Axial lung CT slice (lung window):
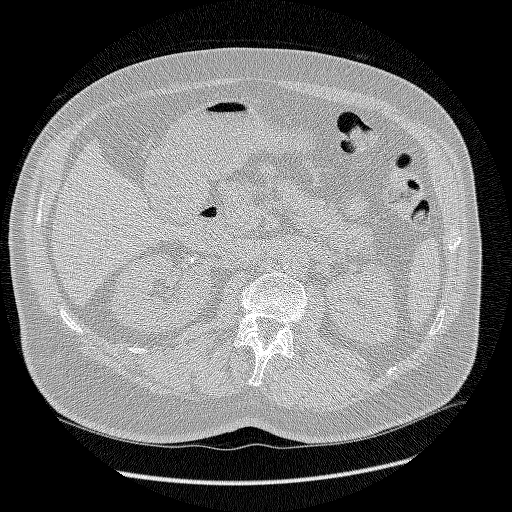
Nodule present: no